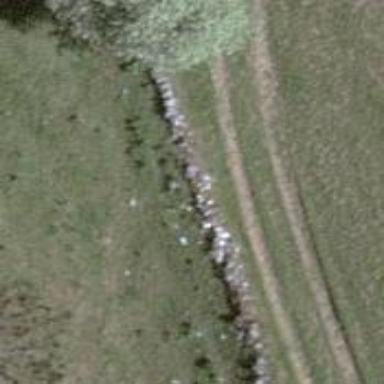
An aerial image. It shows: Wall barrier.